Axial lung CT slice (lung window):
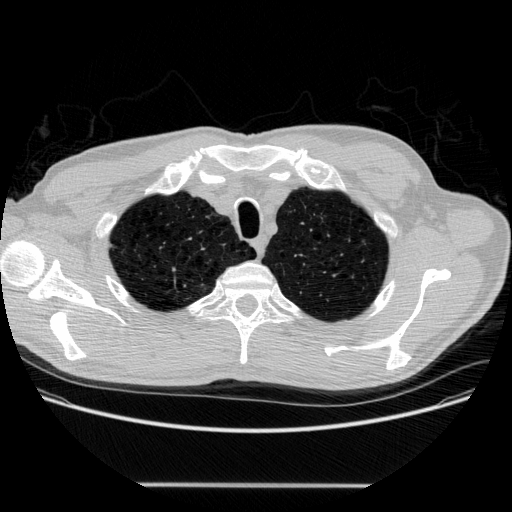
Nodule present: no